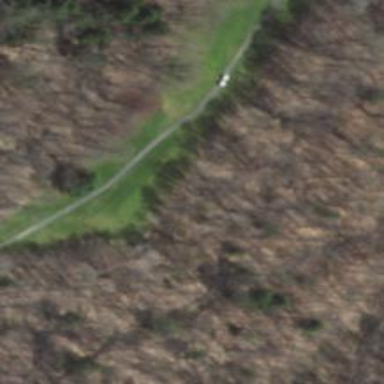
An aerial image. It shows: Golf cartpath that is also road path.